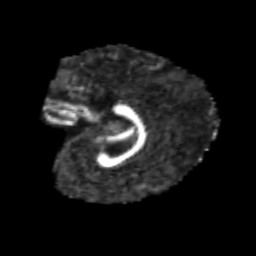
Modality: FA
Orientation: sagittal
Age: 7
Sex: male
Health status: healthy